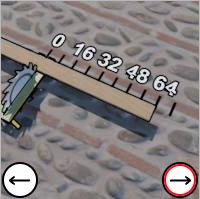
Task: length
Answer: 64
First scale value: 16.0